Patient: sex F, age 46
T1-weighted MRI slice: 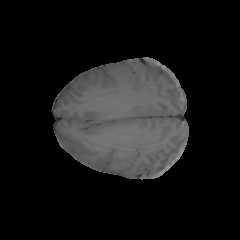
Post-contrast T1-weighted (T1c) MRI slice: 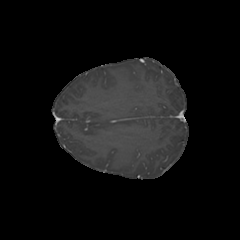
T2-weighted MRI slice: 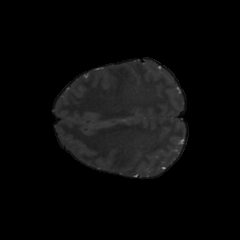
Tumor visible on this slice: no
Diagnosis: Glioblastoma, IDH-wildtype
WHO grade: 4